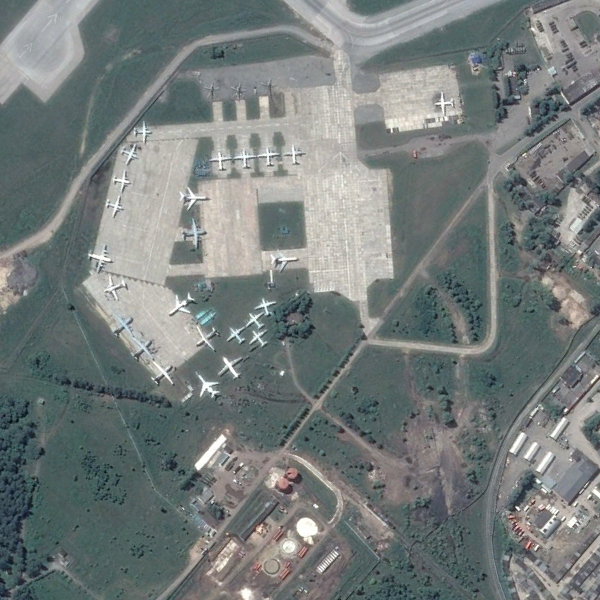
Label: Airport